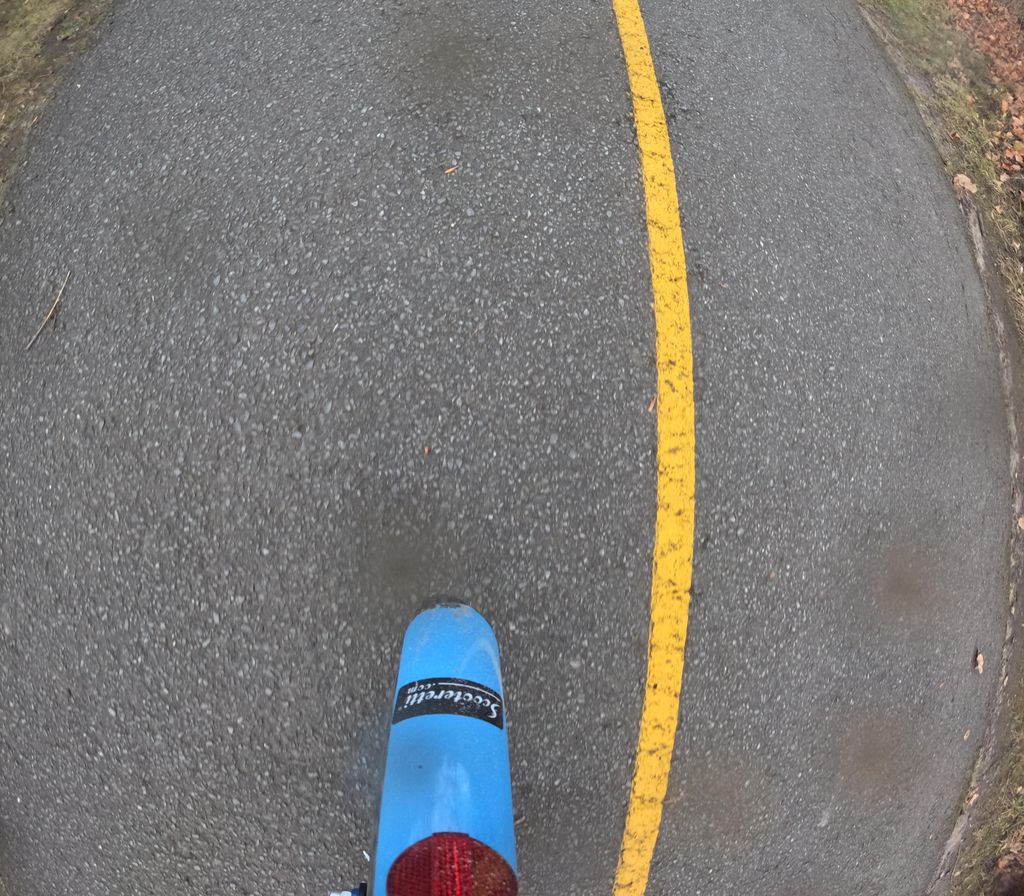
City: ottawa-gatineau